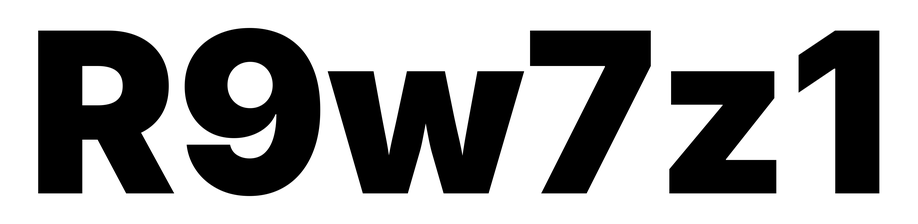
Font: Inter_Black